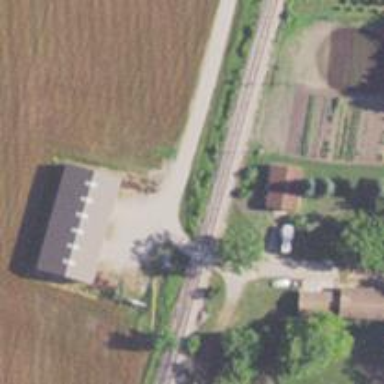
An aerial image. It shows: Railway level crossing.